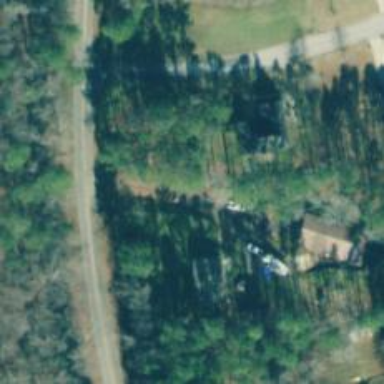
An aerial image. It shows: Driveway.